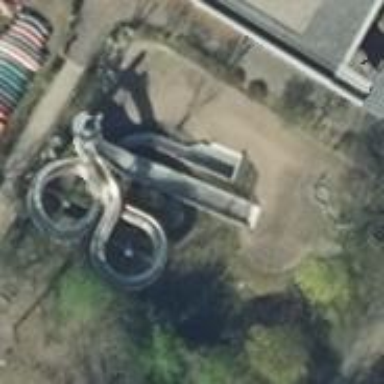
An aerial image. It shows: Water park.